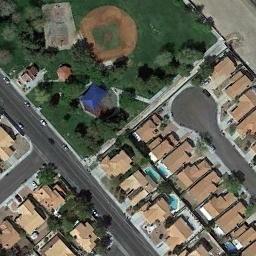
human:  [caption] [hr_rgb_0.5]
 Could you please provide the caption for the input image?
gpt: A baseball diamond on the lawn with some trees and the medium residential area around it .

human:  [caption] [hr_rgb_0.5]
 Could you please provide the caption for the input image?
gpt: There is a baseball diamond in the grass surrounded by the houses, Forests and roads .

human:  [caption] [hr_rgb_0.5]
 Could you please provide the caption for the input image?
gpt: A baseball diamond is surrounded by many buildings and trees with a road pass by .

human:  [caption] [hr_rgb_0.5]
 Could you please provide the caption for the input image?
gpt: There are 11 baseball courts in the picture, Four of which are double the others .

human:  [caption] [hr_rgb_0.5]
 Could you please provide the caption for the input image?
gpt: Many buildings are next to  the  baseball diamond .